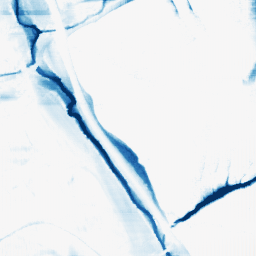
Category: morphological
Decomposition family: morphological_rect
Decomposition parameters: operation: closing
width: 50
height: 10
Upsampling method: fft_zeropad
Upsampling parameters: scale: 8
Upsampling scale: 8